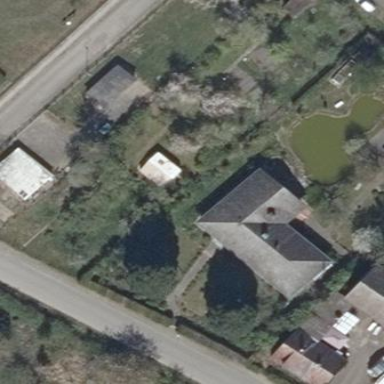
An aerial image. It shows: Residential building.